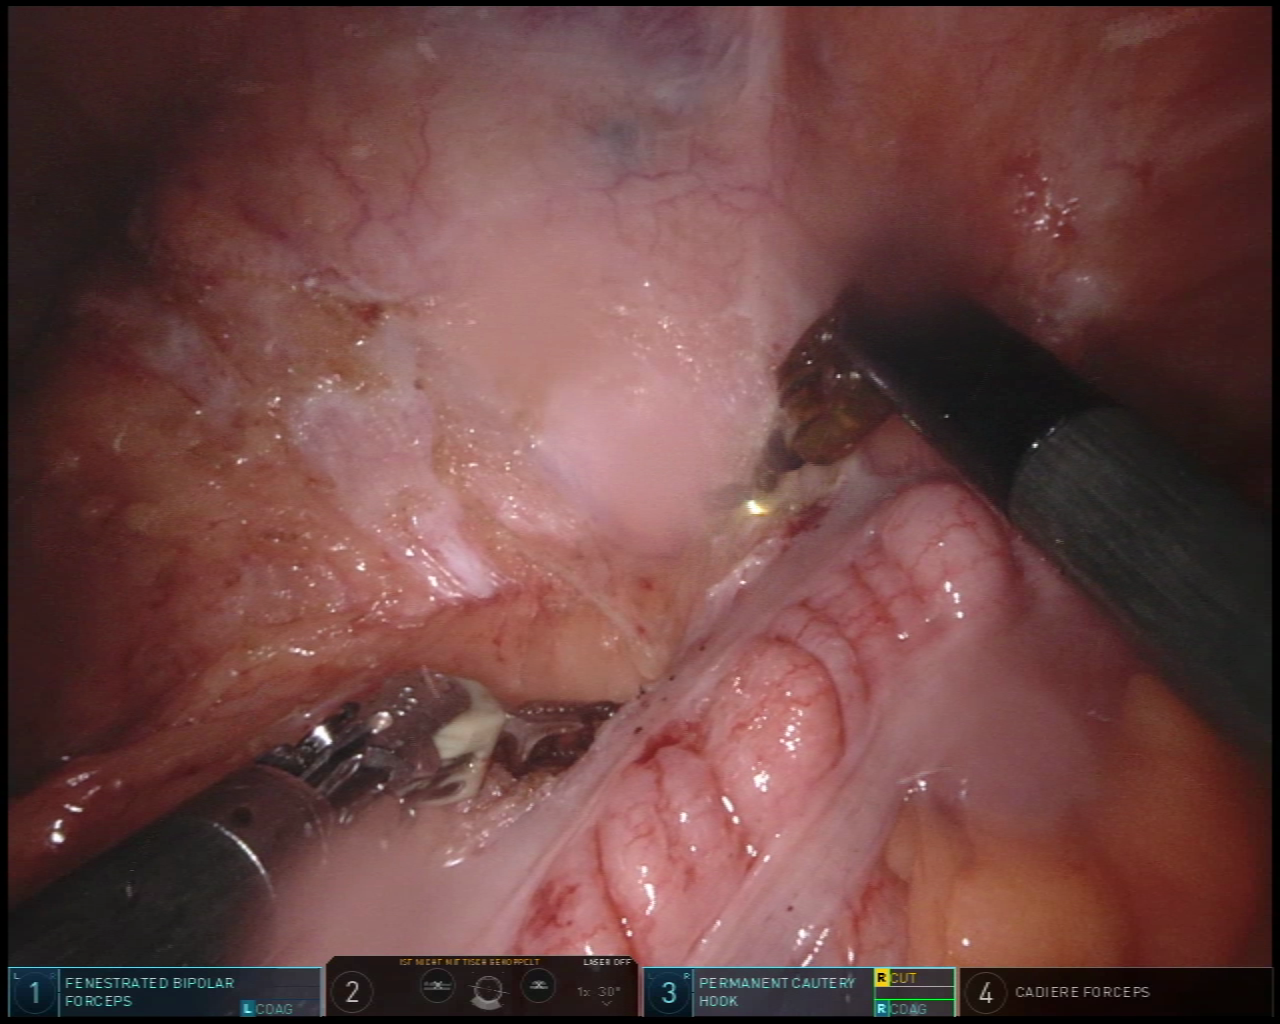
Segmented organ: colon
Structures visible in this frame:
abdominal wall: yes
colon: yes
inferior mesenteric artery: no
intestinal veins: no
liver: no
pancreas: no
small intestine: no
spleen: no
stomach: no
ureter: no
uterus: no
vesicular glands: no